Question: I am using 'NSNotificationCenter' for two different ViewControllers. First time calling 'NSNotificationCenter' works well and after that I remove the observer. But if I run it again, the thread breaks even after removing the observer.
in ViewController1:
'''
[[NSNotificationCenter defaultCenter] postNotificationName:@"textUpdateNotification" object: nil ];
'''
in ViewController2:
'''
[[NSNotificationCenter defaultCenter] addObserver:self selector:@selector(receiveNotification:) name:@"textUpdateNotification" object:nil];
-(void)receiveNotification:(NSNotification *)notificaton
{
....
....
[[NSNotificationCenter defaultCenter] removeObserver:self name:@"textUpdateNotification" object:nil];
}
'''
I tried with removing the observer in '- (void)dealloc' there also the same thing is happening.

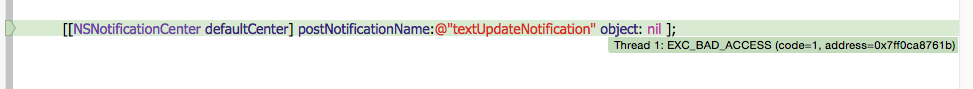
Answer: Sorry for my typo,
I am removing observer in the source ViewController where I am triggering the NSNotification, I should remove it from second ViewController where its being used.
in ViewController1:
'''
[[NSNotificationCenter defaultCenter] postNotificationName:@"textUpdateNotification" object: nil ];
'''
in ViewController2:
'''
[[NSNotificationCenter defaultCenter] addObserver:self selector:@selector(receiveNotification:) name:@"textUpdateNotification" object:nil];
-(void)receiveNotification:(NSNotification *)notificaton
{
....
....
[[NSNotificationCenter defaultCenter] removeObserver:self name:@"textUpdateNotification" object:nil];
}
- (void)dealloc
{
[[NSNotificationCenter defaultCenter] removeObserver:self name:@"textUpdateNotification" object:nil];
}
'''
Thanks for every one